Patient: sex F, age 63
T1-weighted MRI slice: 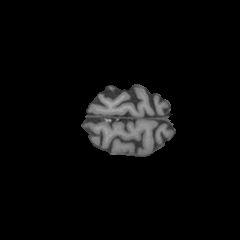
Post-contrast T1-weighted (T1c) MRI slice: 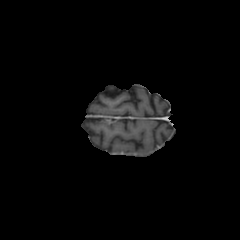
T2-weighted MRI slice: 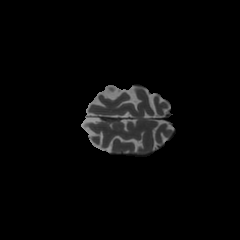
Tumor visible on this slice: no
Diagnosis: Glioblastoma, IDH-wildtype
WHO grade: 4